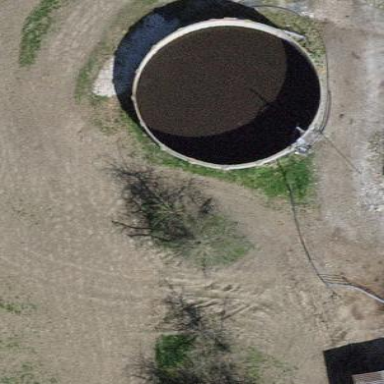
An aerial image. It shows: Storage tank with man-made structure.